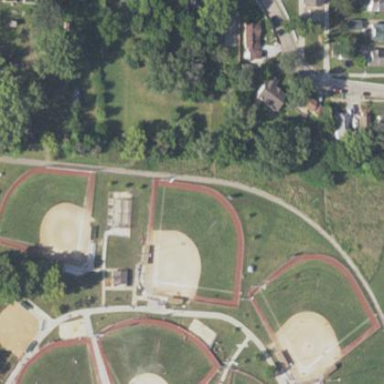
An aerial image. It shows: Softball pitch for leisure sports.